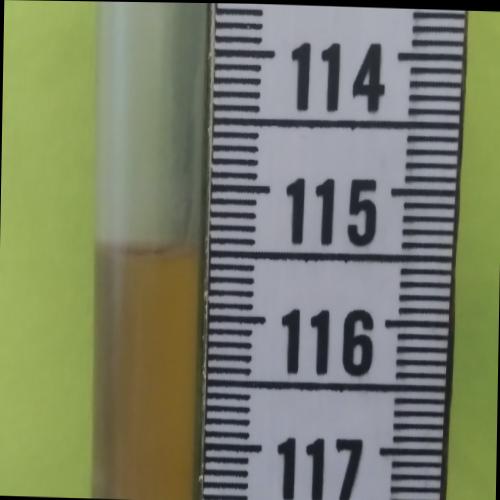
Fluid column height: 115.5 cm